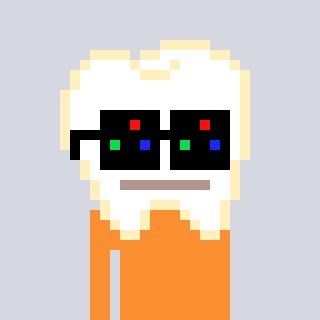
a pixel art character with square black sunglasses, a tooth-shaped head and a orange-colored body on a cool background